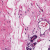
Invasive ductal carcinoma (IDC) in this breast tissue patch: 0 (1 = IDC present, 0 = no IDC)